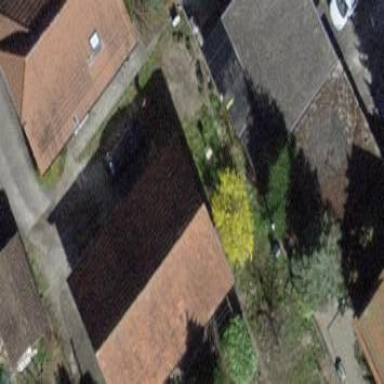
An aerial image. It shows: Building with tile roof.